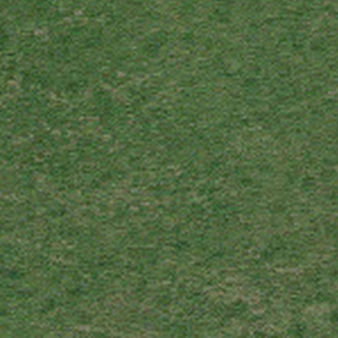
Label: other